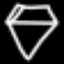
Label: diamond